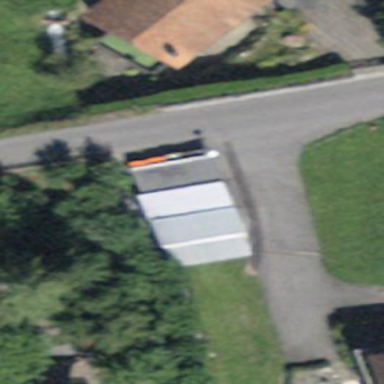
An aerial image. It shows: Garage.